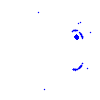
Particle: electron